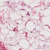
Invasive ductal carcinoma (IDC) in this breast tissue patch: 0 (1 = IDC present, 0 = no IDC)